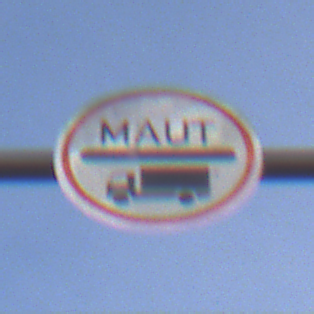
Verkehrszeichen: Mautpflicht
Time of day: MorningAfternoon
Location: Outdoor (Nature)
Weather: PartlyCloudy
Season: NotSpecified
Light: Natural